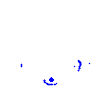
Particle: pion